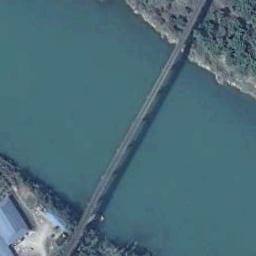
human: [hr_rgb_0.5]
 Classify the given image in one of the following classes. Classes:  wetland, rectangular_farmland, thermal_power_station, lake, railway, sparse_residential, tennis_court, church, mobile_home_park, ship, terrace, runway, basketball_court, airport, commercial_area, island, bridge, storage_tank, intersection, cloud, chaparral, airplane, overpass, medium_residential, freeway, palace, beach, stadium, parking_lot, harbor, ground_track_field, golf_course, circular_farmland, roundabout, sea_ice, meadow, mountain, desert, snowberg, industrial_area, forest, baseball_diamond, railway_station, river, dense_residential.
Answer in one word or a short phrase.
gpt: bridge